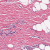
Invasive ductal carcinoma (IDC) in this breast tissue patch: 0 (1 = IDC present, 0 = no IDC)